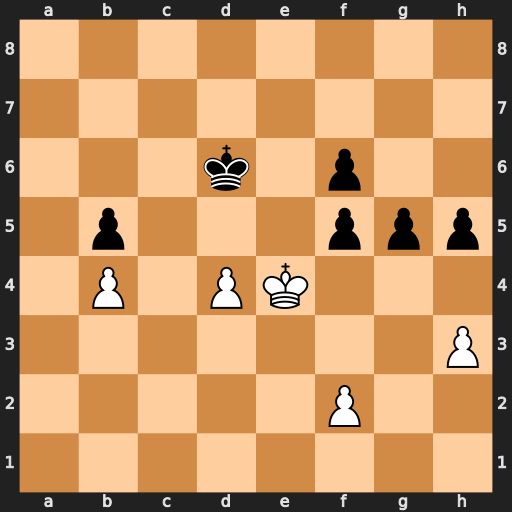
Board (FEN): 8/8/3k1p2/1p3ppp/1P1PK3/7P/5P2/8
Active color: w
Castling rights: -
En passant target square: -
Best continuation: Kxf5 Kd5 Kxf6 g4 h4